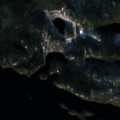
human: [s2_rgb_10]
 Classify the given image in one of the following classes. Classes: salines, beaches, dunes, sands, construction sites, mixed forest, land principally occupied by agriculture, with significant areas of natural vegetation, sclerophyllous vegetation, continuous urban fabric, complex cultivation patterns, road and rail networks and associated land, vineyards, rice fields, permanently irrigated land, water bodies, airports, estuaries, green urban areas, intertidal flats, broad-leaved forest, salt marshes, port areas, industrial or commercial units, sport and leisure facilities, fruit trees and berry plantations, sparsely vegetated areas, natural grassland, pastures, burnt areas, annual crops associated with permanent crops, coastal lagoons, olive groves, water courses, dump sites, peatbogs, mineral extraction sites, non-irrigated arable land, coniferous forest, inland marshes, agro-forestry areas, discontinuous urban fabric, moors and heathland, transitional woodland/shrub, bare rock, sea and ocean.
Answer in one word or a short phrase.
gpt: coniferous forest, mixed forest, water bodies